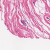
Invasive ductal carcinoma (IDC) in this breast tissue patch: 0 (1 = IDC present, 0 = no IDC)